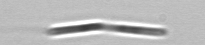
Label: Leptocylindrus